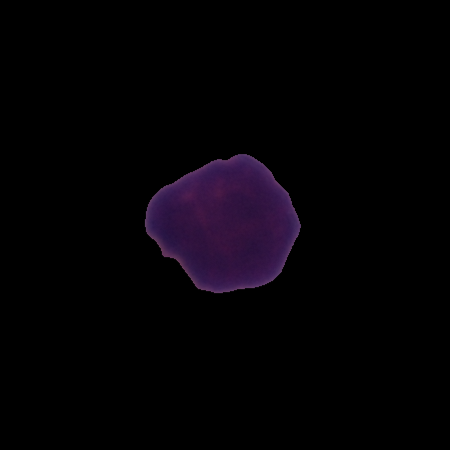
Label: healthy